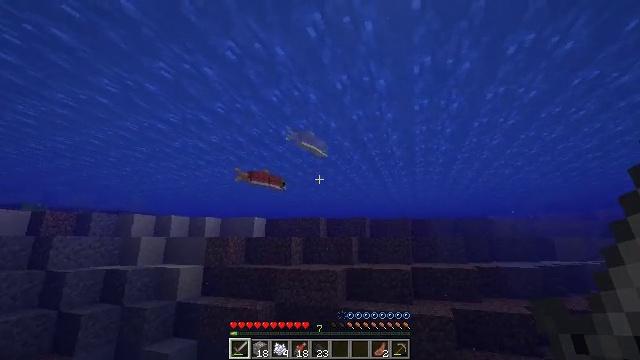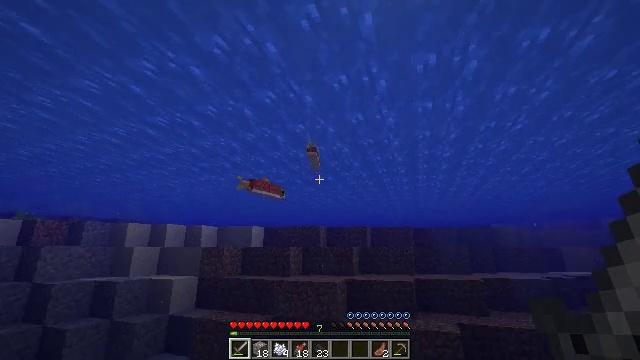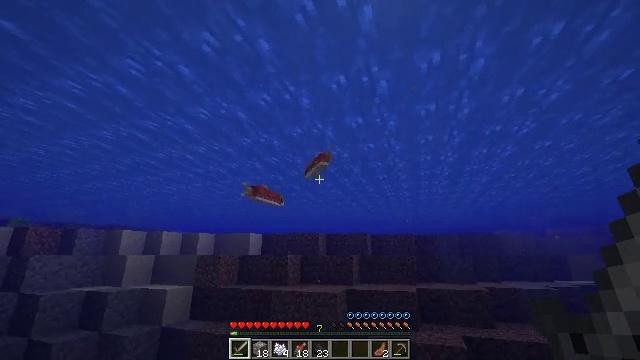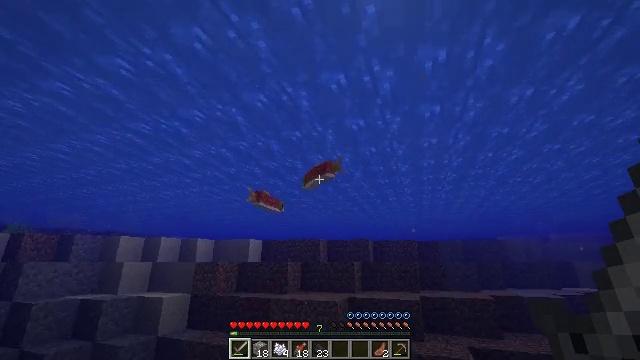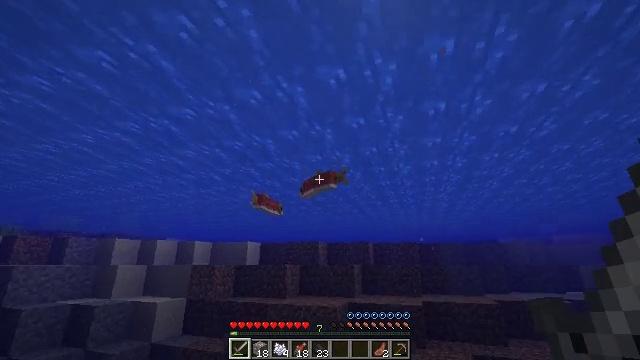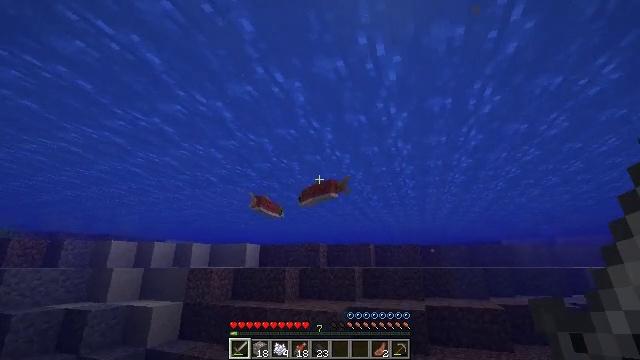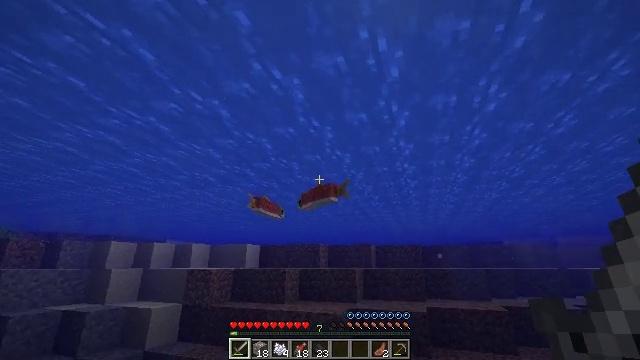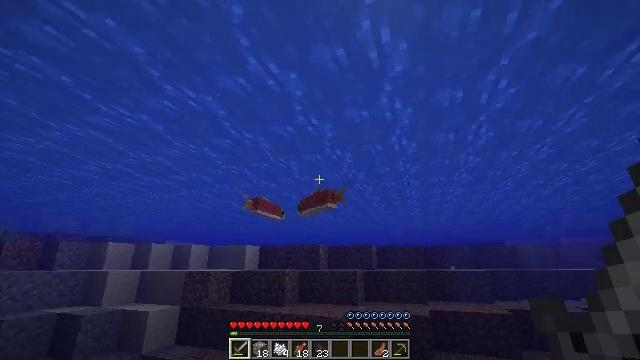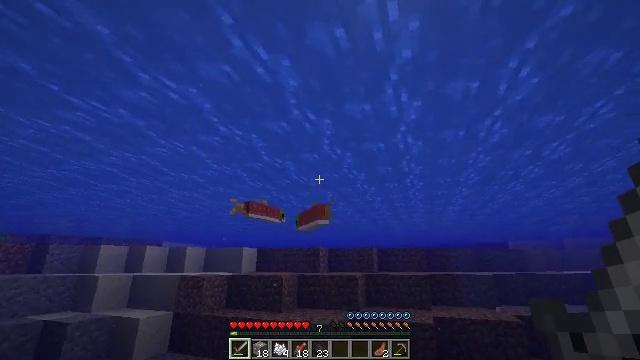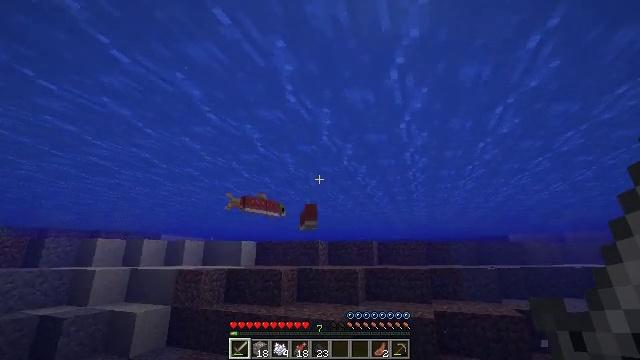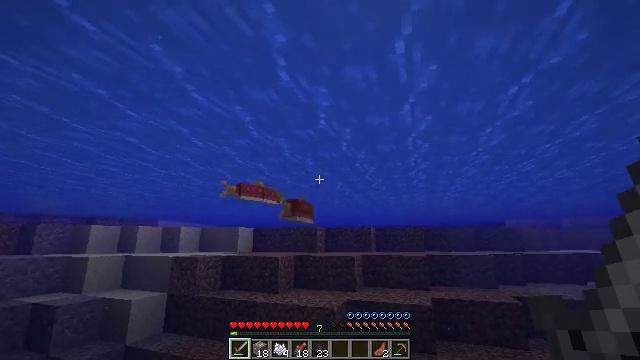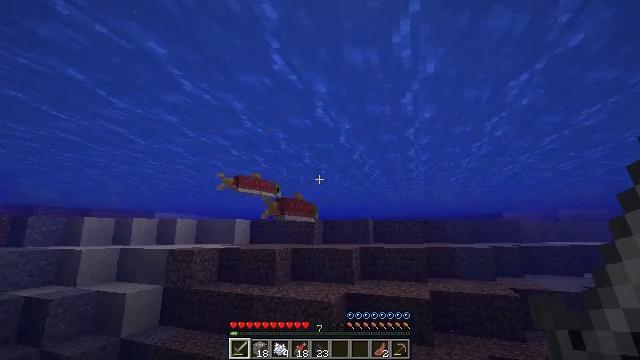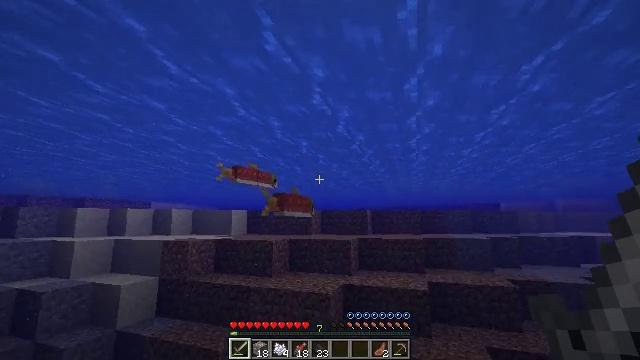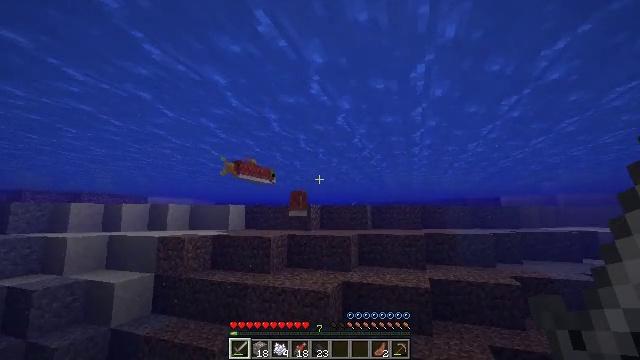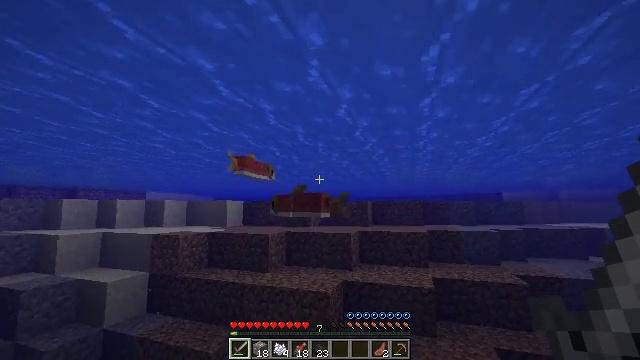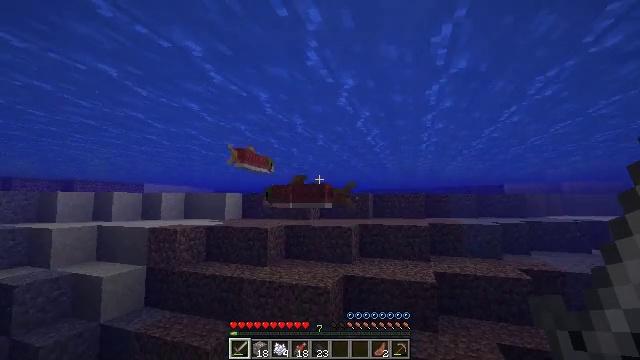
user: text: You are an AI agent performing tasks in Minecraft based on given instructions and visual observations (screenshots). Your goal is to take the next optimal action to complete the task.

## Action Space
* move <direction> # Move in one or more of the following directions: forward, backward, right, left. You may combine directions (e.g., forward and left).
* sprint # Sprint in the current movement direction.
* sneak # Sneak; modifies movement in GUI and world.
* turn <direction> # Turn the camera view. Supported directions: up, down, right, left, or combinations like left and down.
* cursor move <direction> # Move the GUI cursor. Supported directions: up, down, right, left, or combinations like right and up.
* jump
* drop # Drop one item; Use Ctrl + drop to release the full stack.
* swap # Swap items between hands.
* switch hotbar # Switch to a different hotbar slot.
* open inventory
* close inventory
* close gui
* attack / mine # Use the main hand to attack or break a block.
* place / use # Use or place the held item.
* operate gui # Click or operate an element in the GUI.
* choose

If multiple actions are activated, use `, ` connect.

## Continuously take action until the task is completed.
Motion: motion action
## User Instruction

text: Hunt fish.
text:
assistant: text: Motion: move forward, turn up
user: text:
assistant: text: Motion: move forward, turn up
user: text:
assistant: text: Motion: move forward, turn up
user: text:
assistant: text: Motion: move forward
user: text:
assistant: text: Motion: move forward
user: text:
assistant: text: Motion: move forward
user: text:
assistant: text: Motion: move forward
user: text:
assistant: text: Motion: move forward
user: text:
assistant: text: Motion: move forward, turn down
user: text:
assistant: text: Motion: move forward, turn down
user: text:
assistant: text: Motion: move forward, turn down
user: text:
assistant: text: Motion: move forward, turn down
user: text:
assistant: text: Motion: move forward, turn down
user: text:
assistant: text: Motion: move forward, turn down
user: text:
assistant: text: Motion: move forward, turn down
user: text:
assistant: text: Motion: move forward
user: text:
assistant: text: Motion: move forward
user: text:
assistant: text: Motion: move forward
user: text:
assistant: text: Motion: move forward
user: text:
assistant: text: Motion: move forward
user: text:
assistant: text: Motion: move forward
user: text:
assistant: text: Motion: move forward, turn left
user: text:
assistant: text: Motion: move forward, turn left and up
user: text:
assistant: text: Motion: move forward, turn left and up
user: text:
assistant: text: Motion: move forward, turn left and up, attack / mine
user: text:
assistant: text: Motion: move forward, attack / mine
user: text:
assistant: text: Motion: move forward, attack / mine
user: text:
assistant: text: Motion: move forward
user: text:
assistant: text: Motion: move forward
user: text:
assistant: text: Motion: move forward